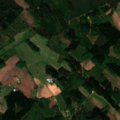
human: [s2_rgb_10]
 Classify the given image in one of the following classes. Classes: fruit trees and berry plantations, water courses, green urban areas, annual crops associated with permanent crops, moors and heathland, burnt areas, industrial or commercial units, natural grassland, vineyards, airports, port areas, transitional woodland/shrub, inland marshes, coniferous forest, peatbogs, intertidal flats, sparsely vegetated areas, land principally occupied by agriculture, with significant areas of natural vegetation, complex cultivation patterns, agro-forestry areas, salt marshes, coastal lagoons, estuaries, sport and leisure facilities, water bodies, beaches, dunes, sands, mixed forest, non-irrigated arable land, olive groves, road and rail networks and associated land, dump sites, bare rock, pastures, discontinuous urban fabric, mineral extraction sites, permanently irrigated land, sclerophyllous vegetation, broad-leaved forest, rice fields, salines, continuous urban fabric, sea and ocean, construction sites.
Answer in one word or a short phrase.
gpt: non-irrigated arable land, broad-leaved forest, coniferous forest, mixed forest